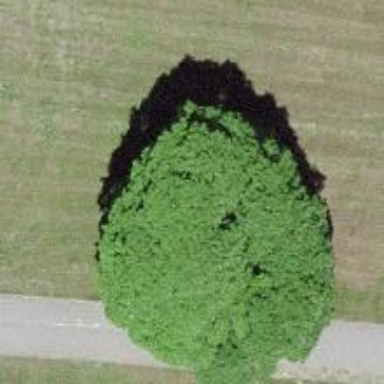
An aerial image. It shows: Avenue lined with deciduous broadleaved trees.